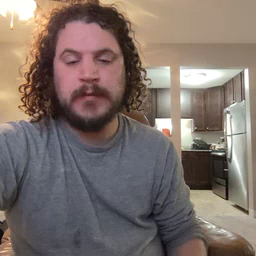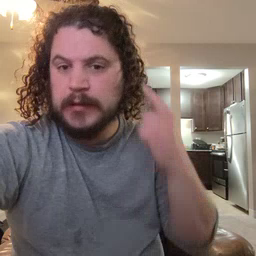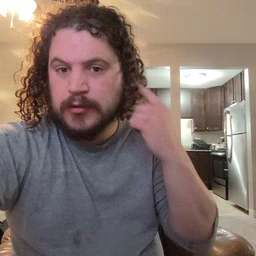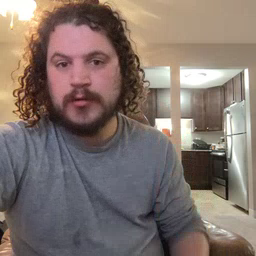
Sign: ear